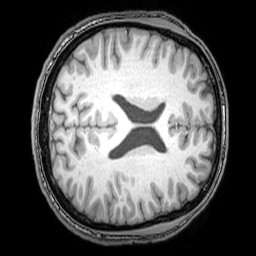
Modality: T1w
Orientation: axial
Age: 23
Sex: male
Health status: healthy
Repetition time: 0.081 s
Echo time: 0.037 s